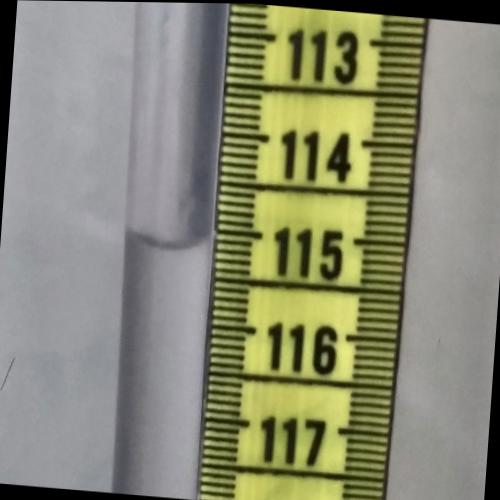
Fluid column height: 115.2 cm